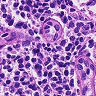
Metastatic tissue present: no